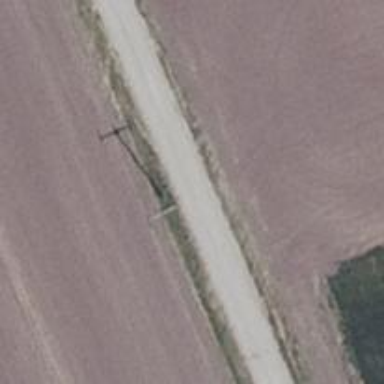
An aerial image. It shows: Power pole.